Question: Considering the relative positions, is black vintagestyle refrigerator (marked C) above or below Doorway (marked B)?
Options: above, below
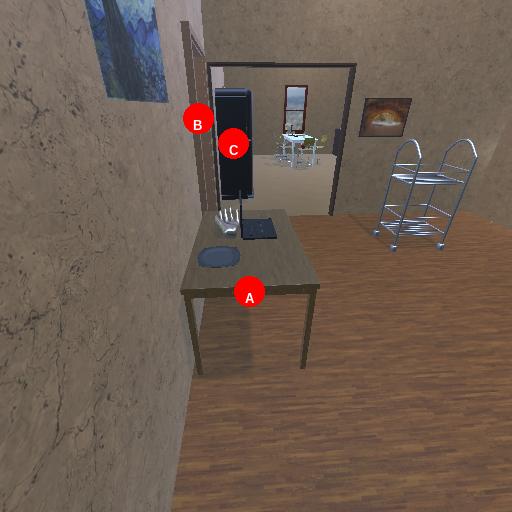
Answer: above